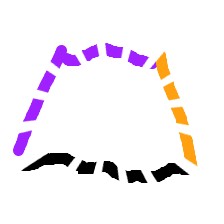
Shape: trapezoid